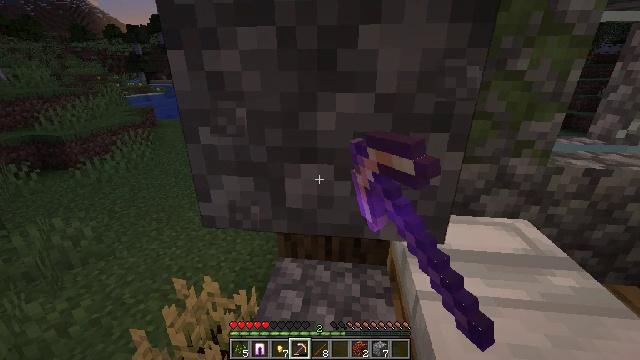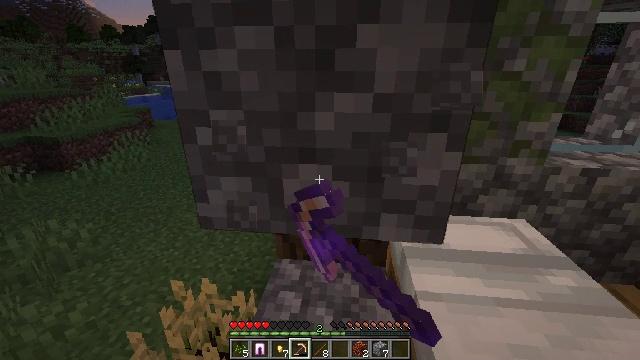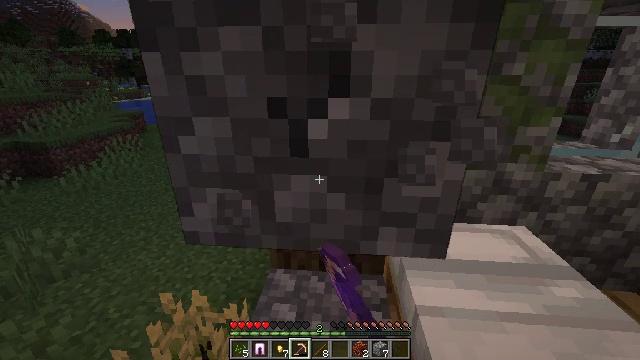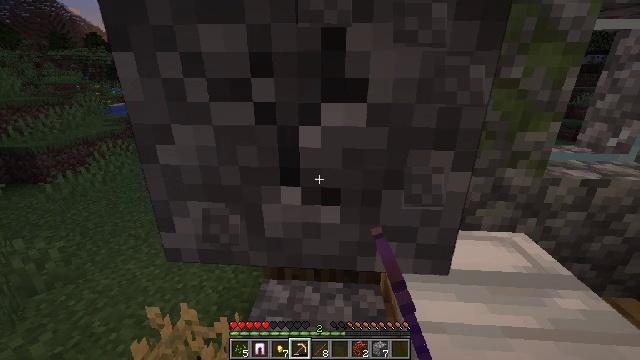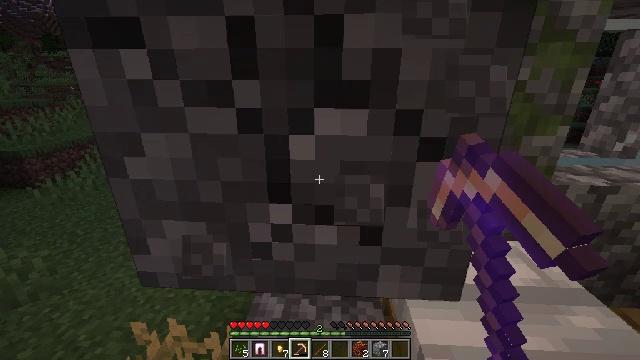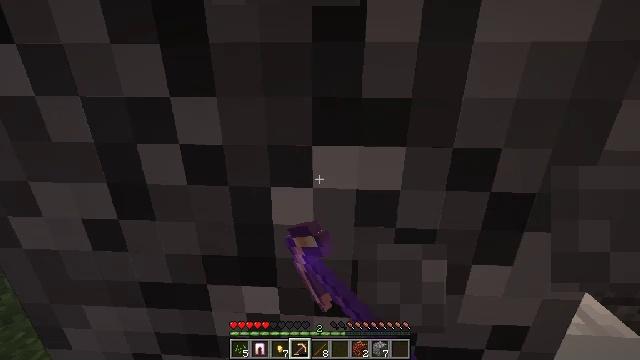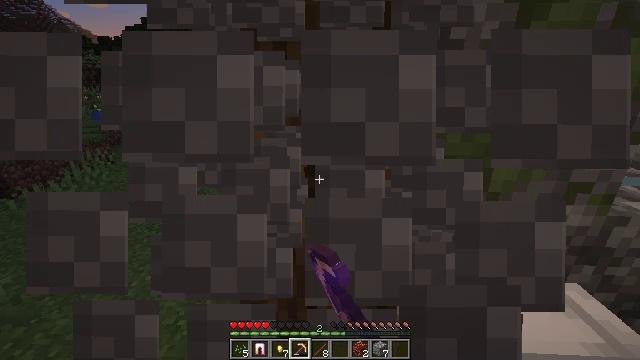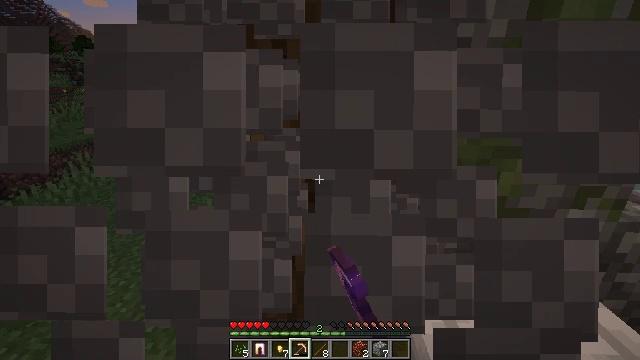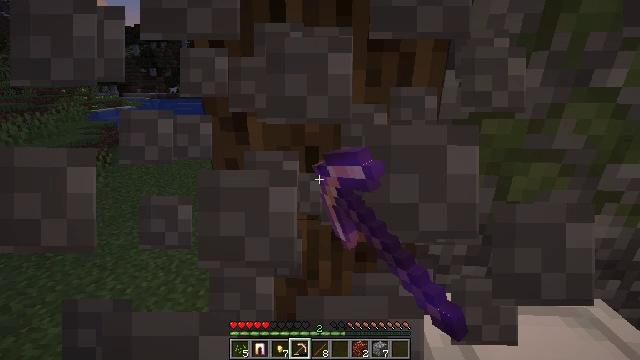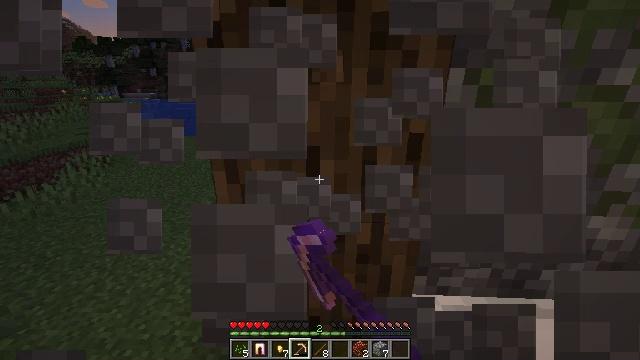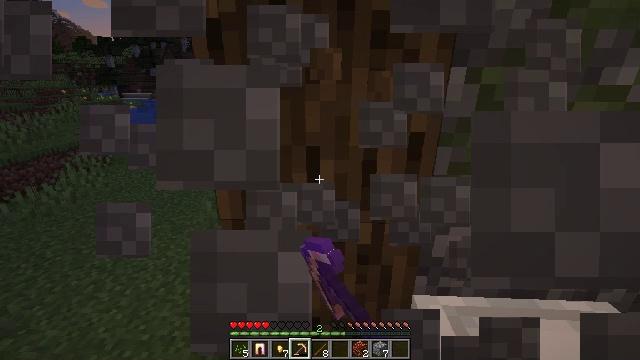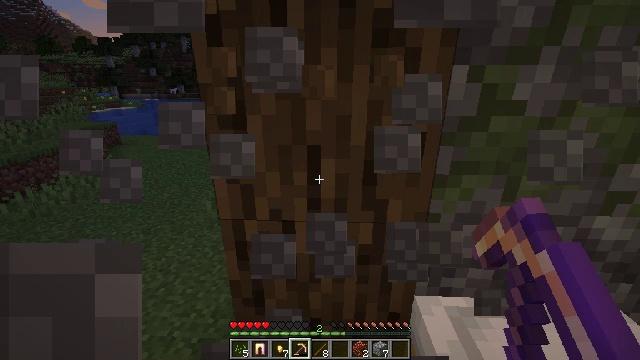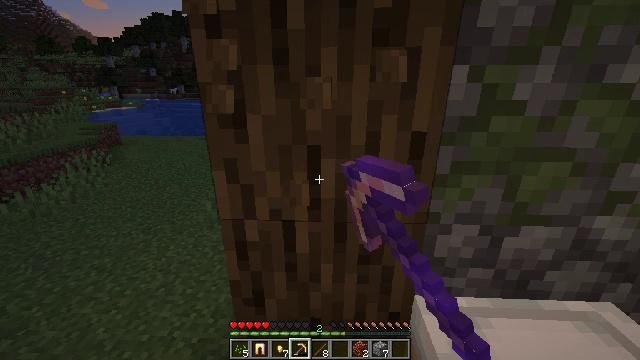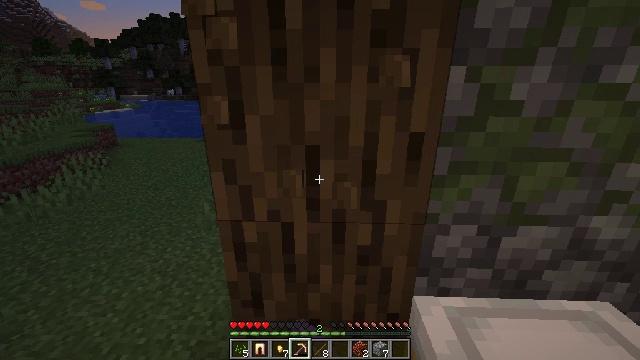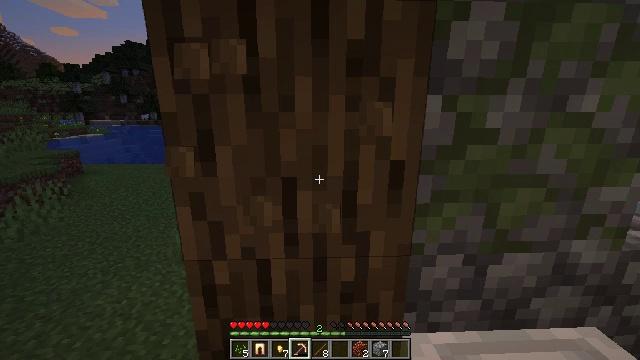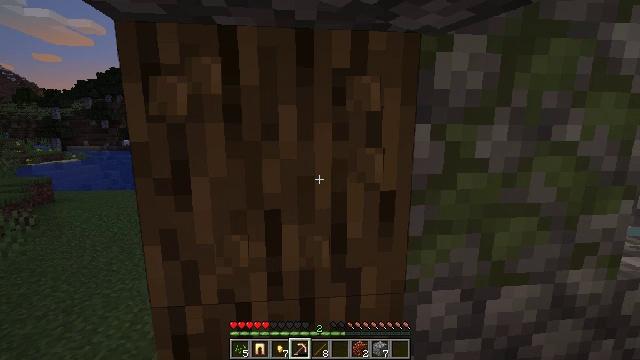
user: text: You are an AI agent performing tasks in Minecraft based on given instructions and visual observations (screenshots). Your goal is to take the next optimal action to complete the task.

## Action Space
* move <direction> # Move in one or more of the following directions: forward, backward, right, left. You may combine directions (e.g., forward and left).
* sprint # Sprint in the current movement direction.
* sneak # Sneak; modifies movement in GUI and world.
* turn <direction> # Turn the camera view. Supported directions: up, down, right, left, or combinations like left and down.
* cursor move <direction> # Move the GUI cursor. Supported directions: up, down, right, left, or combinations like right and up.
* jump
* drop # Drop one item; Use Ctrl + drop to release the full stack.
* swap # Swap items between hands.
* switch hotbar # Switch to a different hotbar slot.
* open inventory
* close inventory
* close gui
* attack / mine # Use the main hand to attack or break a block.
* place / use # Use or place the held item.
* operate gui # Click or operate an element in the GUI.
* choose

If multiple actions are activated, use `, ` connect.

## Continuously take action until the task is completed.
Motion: motion action
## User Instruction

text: Break the cobblestone to create a path.
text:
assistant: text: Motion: attack / mine
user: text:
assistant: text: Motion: move forward, turn right, attack / mine
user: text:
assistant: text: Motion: move forward, turn right, attack / mine
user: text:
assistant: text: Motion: move forward, attack / mine
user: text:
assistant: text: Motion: move forward, attack / mine
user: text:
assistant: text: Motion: move forward, attack / mine
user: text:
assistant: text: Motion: attack / mine
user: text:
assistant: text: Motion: attack / mine
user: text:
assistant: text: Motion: attack / mine
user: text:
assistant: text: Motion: attack / mine
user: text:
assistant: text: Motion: attack / mine
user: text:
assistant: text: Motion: attack / mine
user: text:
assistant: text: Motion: attack / mine
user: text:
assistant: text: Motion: move forward, turn right and up, attack / mine
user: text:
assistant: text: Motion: move forward, turn right and up, attack / mine
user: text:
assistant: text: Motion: move forward, turn right and up, attack / mine
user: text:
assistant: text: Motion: move forward, turn right and up, attack / mine
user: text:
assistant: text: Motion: turn right and up, attack / mine
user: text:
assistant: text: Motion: turn right and up, attack / mine
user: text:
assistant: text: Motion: turn right and down, attack / mine
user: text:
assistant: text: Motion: turn right and down, attack / mine
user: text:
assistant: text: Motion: attack / mine
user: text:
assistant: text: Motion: turn right and up, attack / mine
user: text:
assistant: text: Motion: turn right and up, attack / mine
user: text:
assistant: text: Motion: turn left and up, attack / mine
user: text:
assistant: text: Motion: turn up
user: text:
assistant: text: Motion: turn right and up
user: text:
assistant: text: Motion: turn right and up
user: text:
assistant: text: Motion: turn right and up
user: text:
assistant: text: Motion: attack / mine